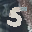
Label: 5